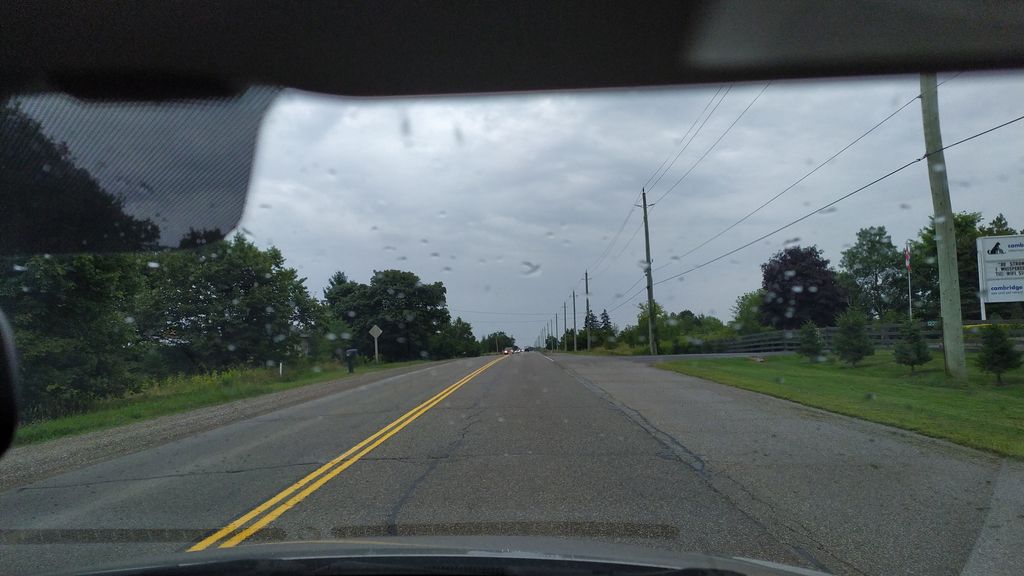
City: kitchener-waterloo